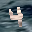
Label: 4